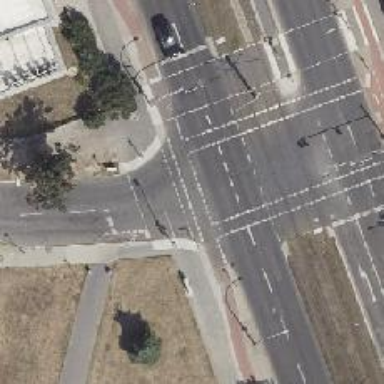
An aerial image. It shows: Asphalt cycleway with crossing equipped with traffic signals.